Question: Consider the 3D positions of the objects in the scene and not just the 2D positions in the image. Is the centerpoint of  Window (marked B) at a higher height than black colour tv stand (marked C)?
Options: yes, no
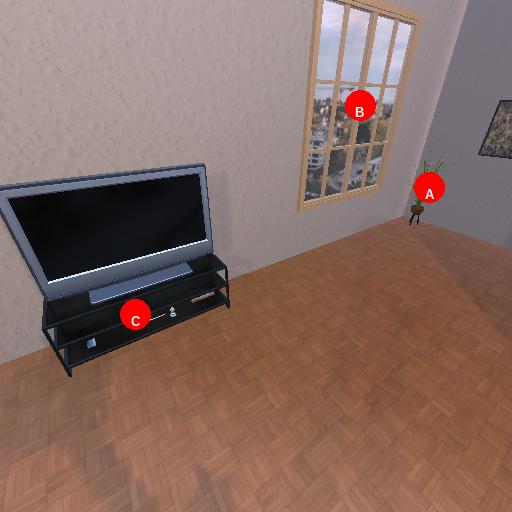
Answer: yes